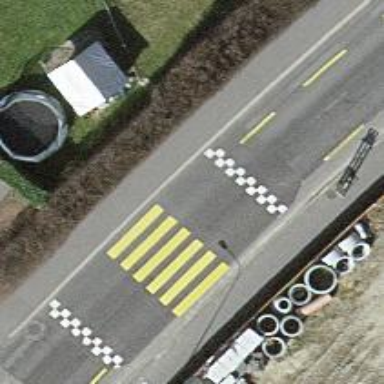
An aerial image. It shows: Zebra crossing on the road.